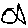
Label: fish